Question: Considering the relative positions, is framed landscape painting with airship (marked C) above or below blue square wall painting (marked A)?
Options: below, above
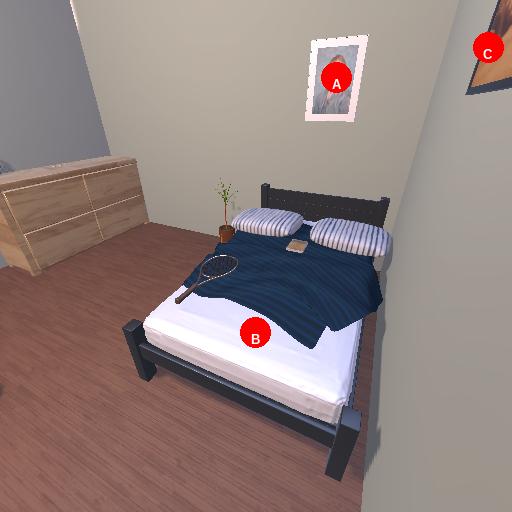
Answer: below